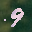
Label: 9